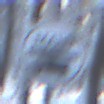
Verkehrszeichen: EndeMautpflicht
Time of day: MorningAfternoon
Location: Outdoor (Nature)
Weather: Clear
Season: Winter
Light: Natural